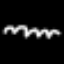
Label: squiggle